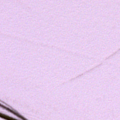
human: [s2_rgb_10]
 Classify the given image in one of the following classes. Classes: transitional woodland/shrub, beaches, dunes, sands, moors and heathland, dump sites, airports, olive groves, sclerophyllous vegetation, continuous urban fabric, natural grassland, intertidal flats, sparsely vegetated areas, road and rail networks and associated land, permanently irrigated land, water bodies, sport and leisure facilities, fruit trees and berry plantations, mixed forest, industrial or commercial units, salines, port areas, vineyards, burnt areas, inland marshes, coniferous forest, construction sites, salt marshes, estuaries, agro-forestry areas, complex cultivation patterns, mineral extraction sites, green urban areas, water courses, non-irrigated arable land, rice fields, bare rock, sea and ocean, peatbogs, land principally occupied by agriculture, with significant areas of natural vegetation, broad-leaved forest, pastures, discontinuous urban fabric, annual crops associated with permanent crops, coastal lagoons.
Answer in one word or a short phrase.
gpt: sea and ocean